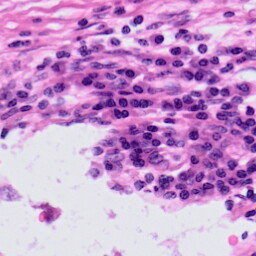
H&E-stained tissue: Skin